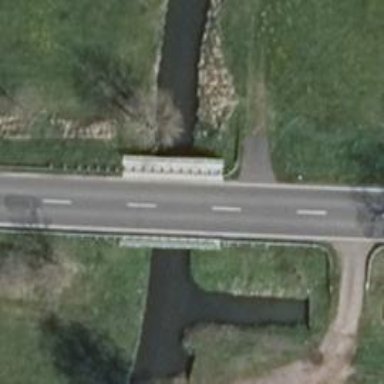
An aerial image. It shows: Primary highway bridge with asphalt surface.